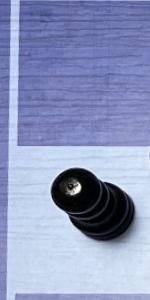
Label: Pawn_Black